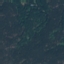
Label: Forest